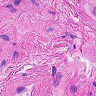
Metastatic tissue present: no